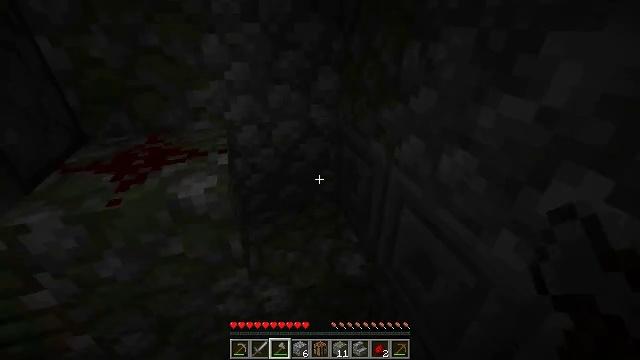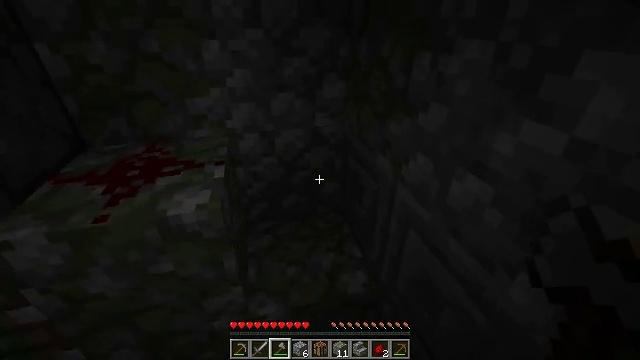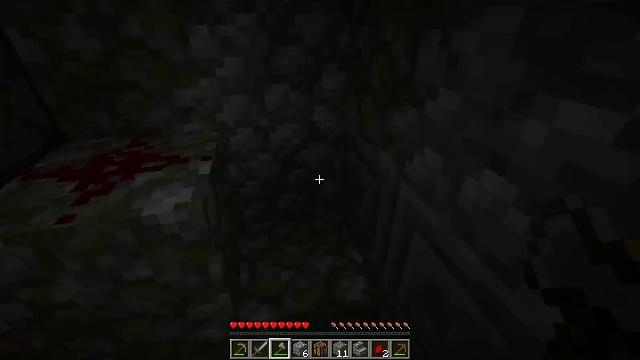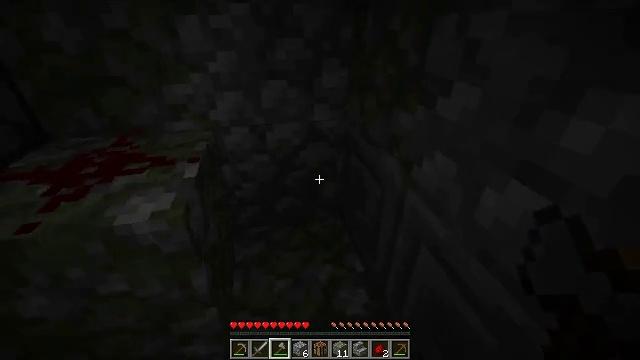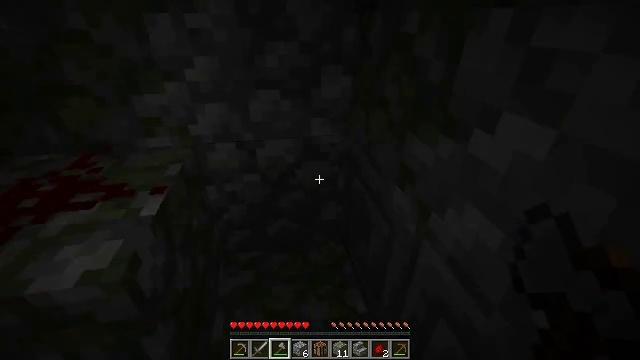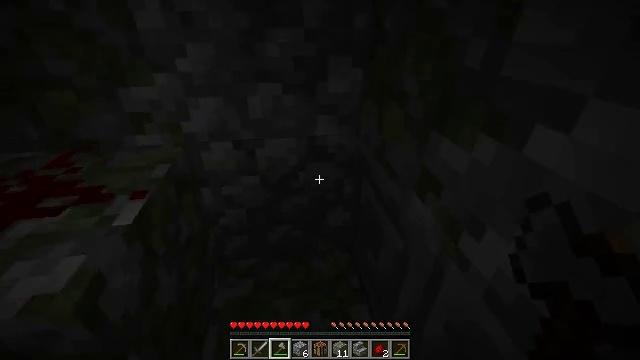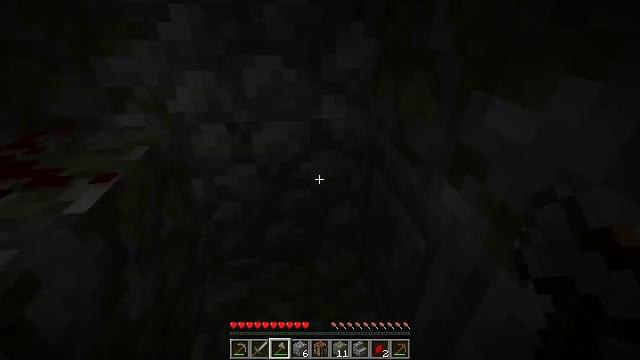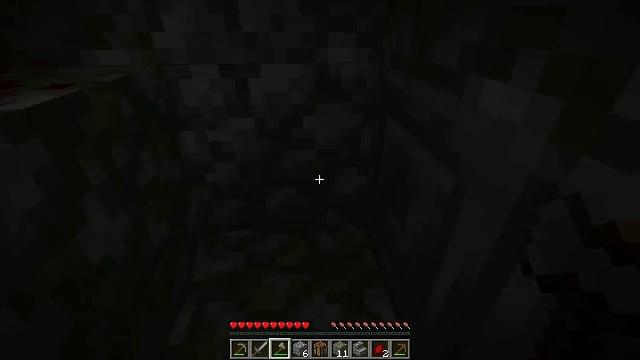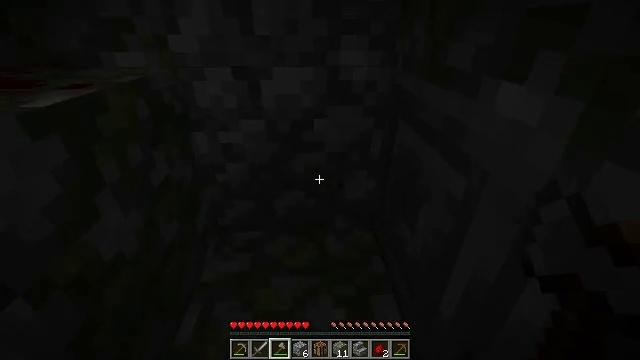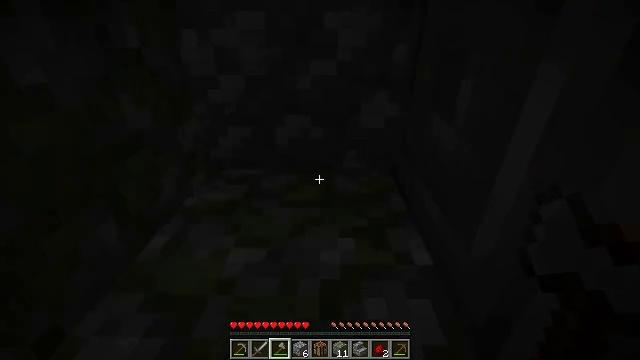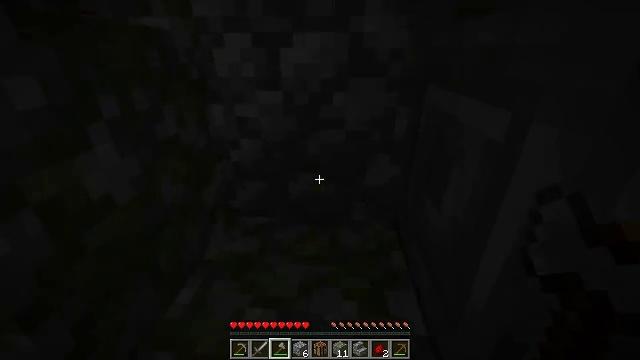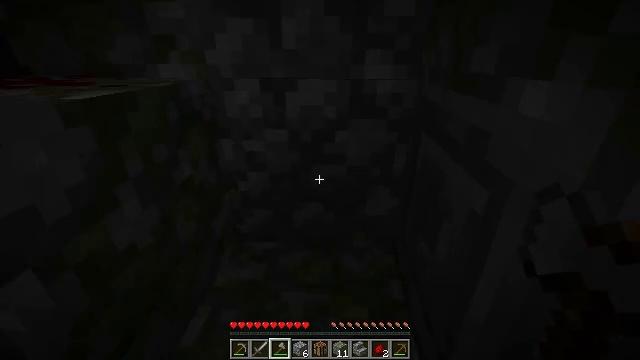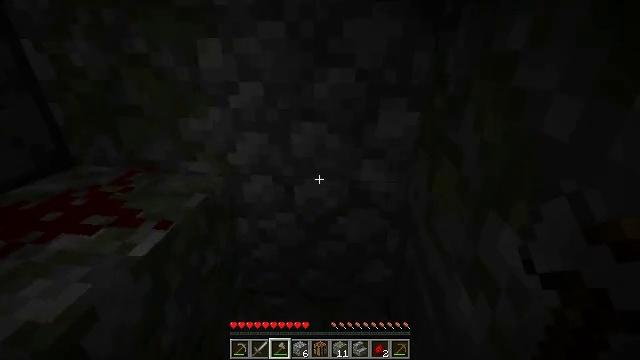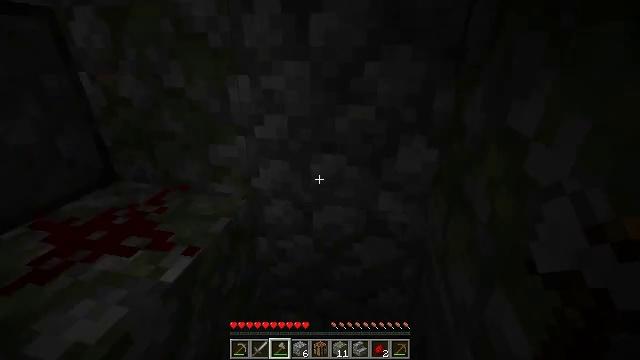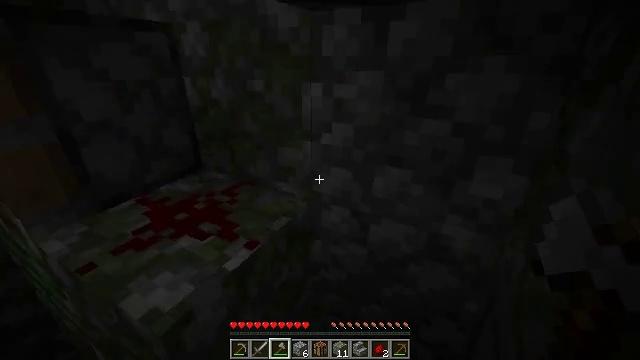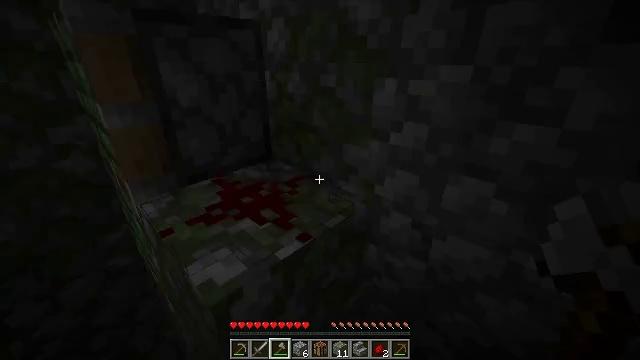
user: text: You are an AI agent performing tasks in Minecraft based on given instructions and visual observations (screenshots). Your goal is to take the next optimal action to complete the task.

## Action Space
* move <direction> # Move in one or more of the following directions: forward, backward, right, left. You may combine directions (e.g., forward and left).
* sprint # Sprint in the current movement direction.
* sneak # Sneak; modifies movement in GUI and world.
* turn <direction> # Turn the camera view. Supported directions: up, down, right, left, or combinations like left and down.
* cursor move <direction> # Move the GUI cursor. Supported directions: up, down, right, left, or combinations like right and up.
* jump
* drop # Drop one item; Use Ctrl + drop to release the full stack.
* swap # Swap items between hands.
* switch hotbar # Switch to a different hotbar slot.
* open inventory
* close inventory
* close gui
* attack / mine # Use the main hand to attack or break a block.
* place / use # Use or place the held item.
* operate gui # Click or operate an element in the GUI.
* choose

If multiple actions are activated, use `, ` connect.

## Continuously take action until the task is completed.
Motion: motion action
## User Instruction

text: Break the redstone wire to disrupt circuits.
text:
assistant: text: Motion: move forward, turn left, jump
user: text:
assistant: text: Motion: move forward, jump
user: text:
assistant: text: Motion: move forward, turn left, jump
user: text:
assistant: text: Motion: move forward, turn left, jump
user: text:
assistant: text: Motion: move forward, turn left
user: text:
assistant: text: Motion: move forward, turn left
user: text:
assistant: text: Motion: move forward, turn left
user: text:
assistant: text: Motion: move forward, turn left, jump
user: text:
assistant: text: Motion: move forward, turn left and up, jump
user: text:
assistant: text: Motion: move forward, turn left and up, jump
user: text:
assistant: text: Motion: move forward, jump
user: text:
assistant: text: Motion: move forward and move right, turn left, jump
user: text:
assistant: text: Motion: move forward and move right, turn left, jump
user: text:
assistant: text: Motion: move forward and move right, turn left
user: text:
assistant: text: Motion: move forward and move right, turn left
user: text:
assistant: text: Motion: move forward and move right, turn left
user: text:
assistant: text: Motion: move forward and move right, turn left, attack / mine
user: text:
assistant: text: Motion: move forward and move right, turn left, attack / mine
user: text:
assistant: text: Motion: move forward and move right, turn left, attack / mine
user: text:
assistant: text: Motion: turn left and down, attack / mine
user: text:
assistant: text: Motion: turn left, attack / mine
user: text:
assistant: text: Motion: attack / mine